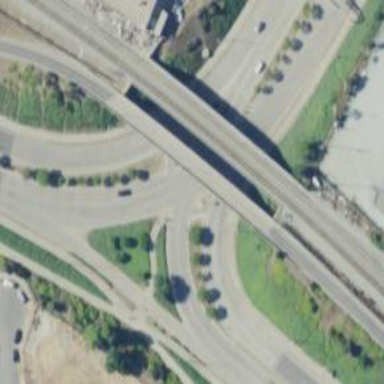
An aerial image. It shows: Primary link highway crossing bridge.